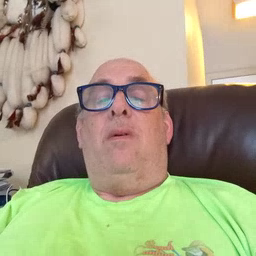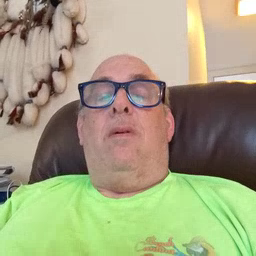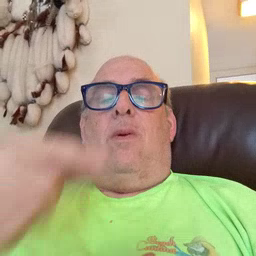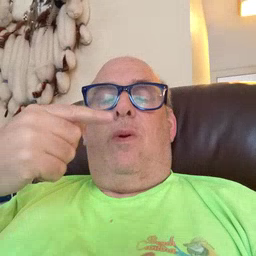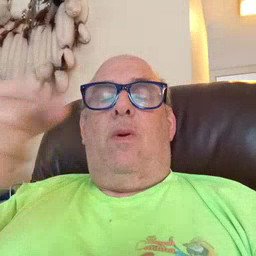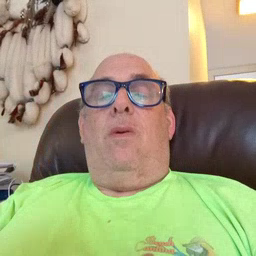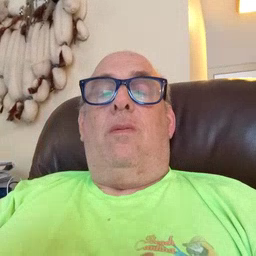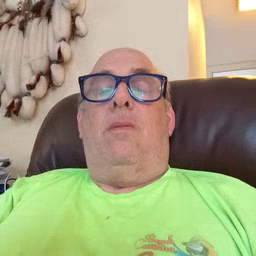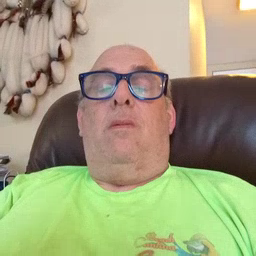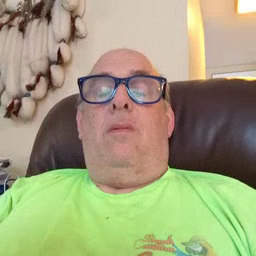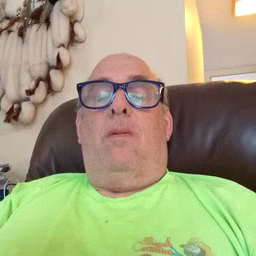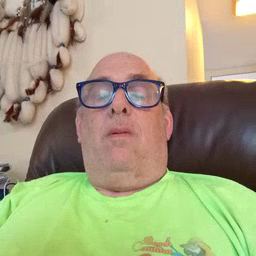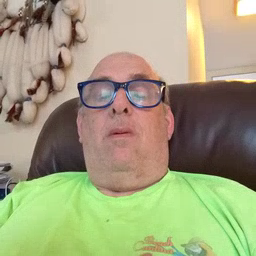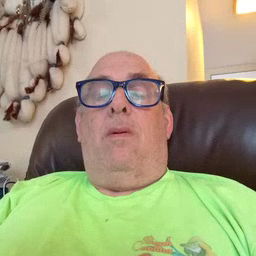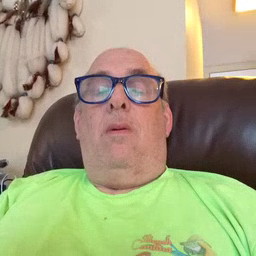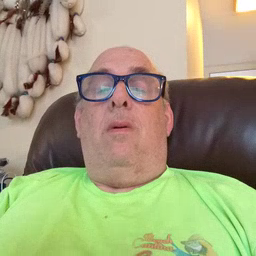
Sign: go